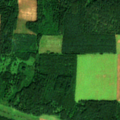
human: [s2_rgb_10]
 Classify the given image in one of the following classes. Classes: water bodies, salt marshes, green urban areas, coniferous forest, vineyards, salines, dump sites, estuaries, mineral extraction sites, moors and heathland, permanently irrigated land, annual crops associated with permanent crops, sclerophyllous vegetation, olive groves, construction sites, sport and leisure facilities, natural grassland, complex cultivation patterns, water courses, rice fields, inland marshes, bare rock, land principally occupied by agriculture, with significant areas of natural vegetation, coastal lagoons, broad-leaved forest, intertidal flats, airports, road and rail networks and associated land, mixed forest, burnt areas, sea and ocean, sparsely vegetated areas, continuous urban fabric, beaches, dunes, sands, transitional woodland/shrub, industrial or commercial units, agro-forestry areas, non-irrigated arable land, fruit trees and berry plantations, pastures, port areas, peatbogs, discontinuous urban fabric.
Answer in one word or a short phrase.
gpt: non-irrigated arable land, pastures, coniferous forest, mixed forest, transitional woodland/shrub